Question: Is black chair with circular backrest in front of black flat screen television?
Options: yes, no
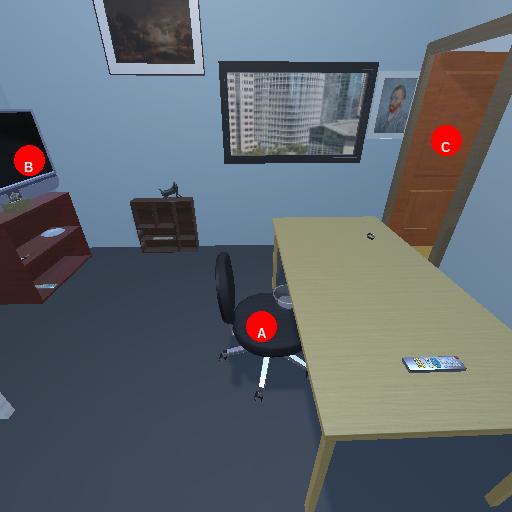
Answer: yes